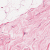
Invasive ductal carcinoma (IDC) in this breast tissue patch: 0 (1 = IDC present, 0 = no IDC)